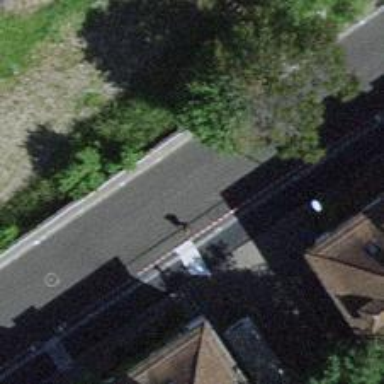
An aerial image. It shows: Unmarked road crossing.